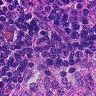
Metastatic tissue present: no